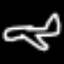
Label: airplane